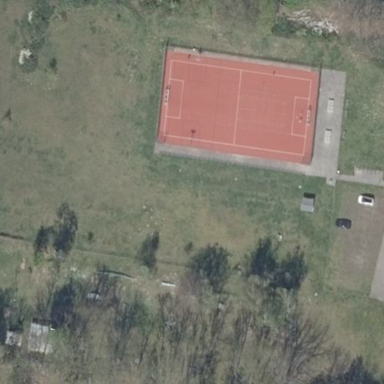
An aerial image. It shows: Recreation ground.